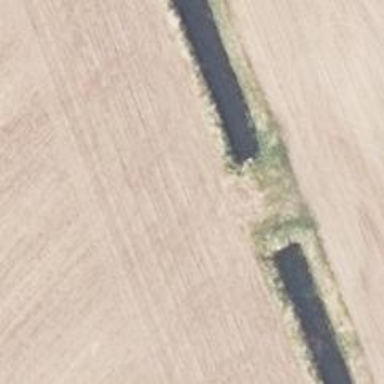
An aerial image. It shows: Culvert tunnel.